Две металлические полусферы радиусами $R$ и $R+d$ ($d\ll{R}$), плоскости оснований которых горизонтальны, а центры совпадают, подключены к источнику, напряжение $U$ которого может изменяться. Суммарный заряд полусфер равен нулю. В центр полусфер на маленькую диэлектрическую подставку помещают точечный заряд $q>0$ массой $m$, который может перемещаться по вертикальной спице без трения по направлению «вверх». Изначально напряжение на источнике равняется нулю, и его начинают медленно увеличивать. Можно пренебречь краевыми эффектами и считать, что заряды полусфер равномерно распределены по их поверхностям. Ускорение свободного падения равно $g$.
Рассмотрим вспомогательную задачу. Полусфера радиусом $r$ заряжена равномерно с поверхностной плотностью заряда $\sigma$. В центре полусферы расположен точечный заряд $q$. Найдите силу взаимодействия заряда и полусферы. Вернёмся к полусферическому конденсатору.
Найдите заряд $Q$ меньшей из полусфер при напряжении на источнике равном $U$. Считайте, что точечный заряд $q$ при этом остается в центре полусфер.
Напряжение источника медленно увеличивают. Найдите при каком заряде меньшей полусферы $Q_{max}$ заряд $q$ начнет перемещаться. Чему при этом будет равно напряжение источника $U_{max}$?
Найдите изменение электростатической энергии системы $\Delta{W}_\text{эл}$ в процессе медленного увеличения напряжения источника от $U_0 =0В$ до $U_{max}$. Используйте приближение: $$(1+x)^n\approx{1+nx}\quad\text{при}\quad nx\ll{1} $$
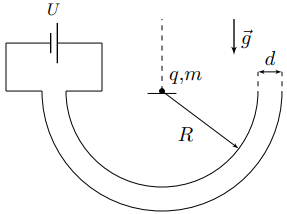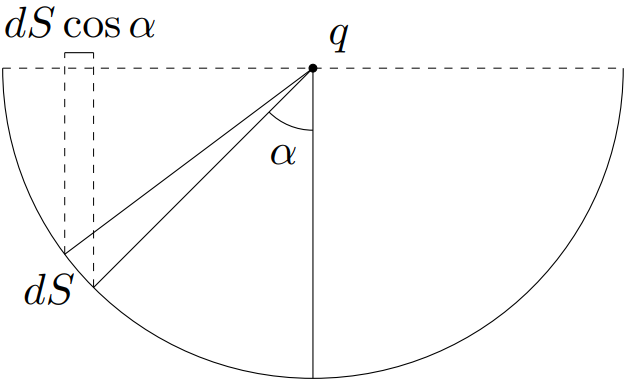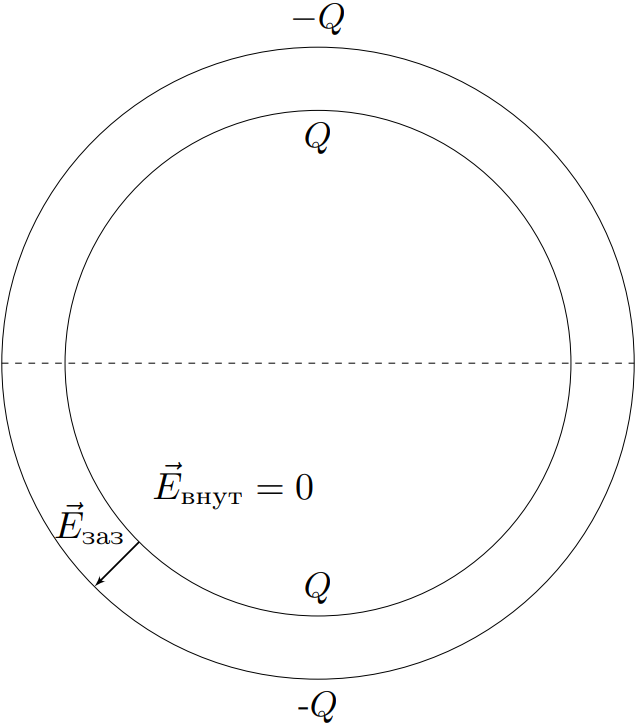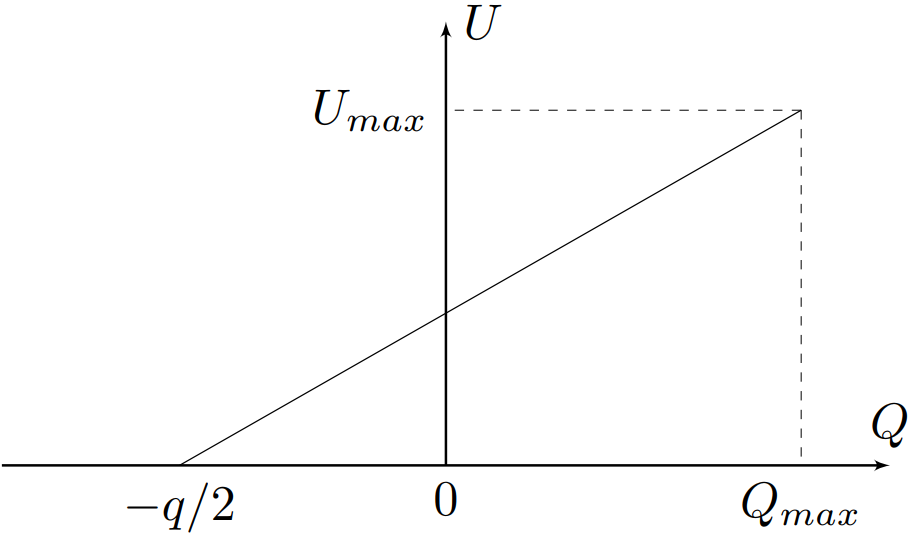
Рассмотрим вспомогательную задачу. Полусфера радиусом $r$ заряжена равномерно с поверхностной плотностью заряда $\sigma$. В центре полусферы расположен точечный заряд $q$. Найдите силу взаимодействия заряда и полусферы.
Решение: Первое решение: Величина $dS\cos\alpha$ представляет собой проекцию элемента площади $dS$ на основание. Поскольку величина $r$ постоянна, суммирование проводится следующим образом:$$F=\cfrac{q\sigma\sum dS\cos\alpha}{4\pi\varepsilon_0r^2}{,}$$ где $\sum dS\cos\alpha=\pi{r}^2$ — площадь круга в основании полусферы. Подставляя, находим: Второе решение: Рассмотрим взаимодействие заряда с тонкой кольцевой полоской. Для её площади $dS$ имеем:$$dS=2\pi{R}dl{,}$$где $R=r\sin\alpha$ - радиус полоски, а $dl=rd\alpha$ — её ширина.Отсюда:$$dF_y=2\pi{R}dl\cdot\cfrac{q\sigma\cos\alpha}{4\pi\varepsilon_0r^2}=\cfrac{q\sigma\sin\alpha\cos\alpha d\alpha}{2\varepsilon_0}{.}$$Учитывая, что $\cos\alpha d\alpha=d(\sin\alpha)=dt$, получим: $$F_y=\cfrac{q\sigma}{2\varepsilon_0}\int\limits_0^1tdt{.} $$ Интегрируя, находим:
Ответ: $$F=\cfrac{q\sigma}{4\varepsilon_0}{.}$$

Найдите заряд $Q$ меньшей из полусфер при напряжении на источнике равном $U$. Считайте, что точечный заряд $q$ при этом остается в центре полусфер.
Решение: Определим заряд $Q$ на полусферах при напряжении источника $U$. Поскольку $d\ll{R}$ — электрическое поле заряда $q$ в зазоре между полусферами можно считать постоянным по модулю и равным $E_q=q/(4\pi\varepsilon_0R^2)$. Тогда напряжение, создаваемое зарядами полусфер, равно:$$U_Q=U-U_q=U-\cfrac{qd}{4\pi\varepsilon_0R^2}{.}$$Обратим внимание, что эта величина также постоянна.Опишем два способа определения электрического поля $E_\text{заз}$ в зазоре: Первое решение: Мысленно достроим полусферы до сфер, равномерно заряженных по поверхности одинаковыми по величине и противоположными по знаку зарядами $\pm{2Q}$.  Второе решение: Поскольку радиусы сфер велики по сравнению с толщиной в зазоре и поскольку суммарный заряд системы равен нулю - электрическое поле в зазоре между полусферами с хорошей точностью можно приблизить электрическим полем внутри плоского конденсатора, поскольку поверхностные плотности заряда на полусферах по модулю практически совпадают. Отсюда:$$E_\text{заз}=\cfrac{\sigma}{\varepsilon_0}=\cfrac{Q}{2\pi{R}^2\varepsilon_0}{.}$$ Воспользовавшись выражением для электрического поля в зазоре, получим:$$U_Q=\cfrac{Qd}{2\pi\varepsilon_0R^2}=U-\cfrac{qd}{4\pi\varepsilon_0R^2}{,}$$откуда находим:
Ответ: $$Q=\cfrac{2\pi\varepsilon_0R^2U}{d}-\cfrac{q}{2}{.}$$

Напряжение источника медленно увеличивают. Найдите при каком заряде меньшей полусферы $Q_{max}$ заряд $q$ начнет перемещаться. Чему при этом будет равно напряжение источника $U_{max}$?
Решение: Поскольку заряды полусфер равны $\pm{Q}$, а их площади равны соответственно $2\pi R^2$ и $2\pi(R+d)^2$, для силы $F$ электростатического взаимодействия заряда $q$ с полусферами находим:$$F=\cfrac{qQ}{8\pi\varepsilon_0}\left(\cfrac{1}{R^2}-\cfrac{1}{(R+d)^2}\right)=\cfrac{qQ}{8\pi\varepsilon_0R^2}\left(1-\left(1+\cfrac{d}{R}\right)^{-2}\right)\approx\cfrac{qQd}{4\pi\varepsilon_0R^3}{.}$$В момент начала движения $F=mg$, откуда находим заряд $Q_{max}$, при котором заряд $q$ начинает движение: Подставляя связь $Q$ и $U$, для напряжения $U_{max}$ получим:
Ответ: $$Q_{max}=\cfrac{4\pi\varepsilon_0R^3mg}{qd}{.}$$  Подставляя связь $Q$ и $U$, для напряжения $U_{max}$ получим:
Ответ: $$U_{max}=\cfrac{qd}{4\pi\varepsilon_0R^2}\left(1+\cfrac{8\pi\varepsilon_0R^3mg}{q^2d}\right){.}$$

Найдите изменение электростатической энергии системы $\Delta{W}_\text{эл}$ в процессе медленного увеличения напряжения источника от $U_0 =0В$ до $U_{max}$.
Решение: Для определения изменения электростатической энергии системы можно использовать два подхода - закон изменения энергии и вычисление её каждой компоненты. Первое решение: Поскольку напряжение $U$ между обкладками изменяется медленно, изменение электростатической энергии системы $\Delta{W}$ равняется работе источника по перемещению зарядов между обкладками.  Второе решение: Электростатическая энергия системы складывается из энергии взаимодействия $W_C$ полусфер друг с другом и энергии взаимодействия $W_q$ полусфер с зарядом $q$.Выражение для энергии полусфер совпадает с выражением для энергии конденсатора:$$W_C=\cfrac{Q^2}{2C}\qquad C=\cfrac{2\pi\varepsilon_0R^2}{d}{.}$$Энергия $W_1$ взаимодействия одной полусферы с зарядом $Q$ и радиусом $r$ с точечным зарядом $q$, расположенным в её центре, равна:$$W_1(r)=Q\varphi_q(r)=\cfrac{Qq}{4\pi\varepsilon_0r}{.}$$откуда:$$W_q=W_1(R)-W_1(R+d)=\cfrac{Qq}{4\pi\varepsilon_0}\left(\cfrac{1}{R}-\cfrac{1}{R+d}\right)\approx\cfrac{Qqd}{4\pi\varepsilon_0R^2}{.}$$Тогда выражение для электростатической энергии системы $W$:$$W=W_C+W_q=\cfrac{Q^2d}{4\pi\varepsilon_0R^2}+\cfrac{Qqd}{4\pi\varepsilon_0R^2}=\cfrac{Q(Q+q)d}{4\pi\varepsilon_0R^2}{.}$$ Подставляя связь $U$ и $Q$, находим: $$W=\cfrac{d}{4\pi\varepsilon_0}\left(\left(\cfrac{2\pi\varepsilon_0R^2U}{d}\right)^2-\left(\cfrac{q}{2}\right)^2\right){.}$$Таким образом, выражение для изменения электростатической энергии системы следующее: Третье решение: Рассмотрим произвольную систему точечных зарядов. Пусть $q_i$ – точечный заряд с номером $i$, а $\varphi_i$ – потенциал, создаваемый остальными зарядами в месте расположения заряда $q_i$. Тогда потенциальная энергия $i$ – го заряда в поле остальных равняется: $$W_{i}=q_i\varphi_i{.}$$ Если просуммировать величины $W_{i}$, то полученная сумму будет равна удвоенной электростатической энергии системы $2W$, поскольку в данной сумме каждое взаимодействие учитывается два раза. Таким образом: $$W=\sum_i\cfrac{q_i\varphi_i}{2}{.}$$ Применяя последнее соотношение, получим: $$W=\cfrac{\varphi_+Q}{2}+\cfrac{\varphi_-(-Q)}{2}+\cfrac{\varphi_qq}{2}{,}$$ где $\varphi_+$ и $\varphi_-$ – потенциалы на поверхностях полусфер с зарядами $Q$ и $-Q$ соответственно, а $\varphi_q$ – потенциал поля полусфер в их центре. Имеем: $$W=\cfrac{UQ}{2}+\cfrac{q}{2}\left(\cfrac{Q}{4\pi\varepsilon_0R}-\cfrac{Q}{4\pi\varepsilon_0(R+d)}\right)\approx \cfrac{UQ}{2}+\cfrac{qQd}{8\pi\varepsilon_0R^2}{.}$$ Подставляя связь $Q$ и $U$, находим: $$W=\cfrac{d}{4\pi\varepsilon_0}\left(\left(\cfrac{2\pi\varepsilon_0R^2U}{d}\right)^2-\left(\cfrac{q}{2}\right)^2\right){.}$$ Тогда для изменение электростатической энергии имеем:
Ответ: $$\Delta{W}=\cfrac{q^2d}{16\pi\varepsilon_0R^2}\left(1+\cfrac{8\pi\varepsilon_0R^3mg}{q^2d}\right)^2{.}$$
Темы:
T, Конденсатор, Электростатика, Электромагнетизм, Энергия электрического поля, Всероссийские